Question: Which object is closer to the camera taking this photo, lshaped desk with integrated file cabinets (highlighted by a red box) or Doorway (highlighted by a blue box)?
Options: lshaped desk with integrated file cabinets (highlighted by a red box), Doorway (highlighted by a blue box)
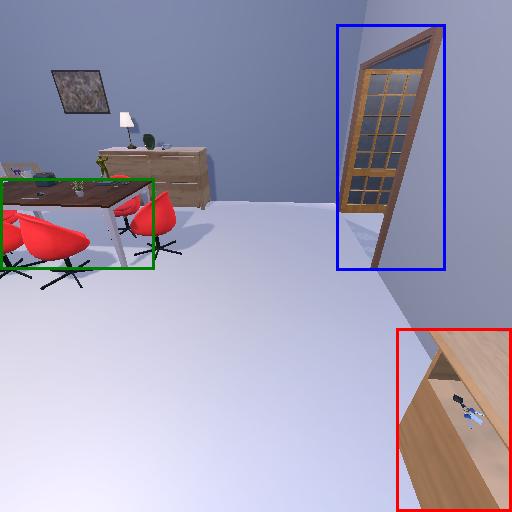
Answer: lshaped desk with integrated file cabinets (highlighted by a red box)